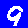
Digit: 9